Question: In my application I have already a ContextMenu for a View. It provides some options for a image: Download, Share, Delete....
When "Download" is chosen I'd like to show another ContextMenu-like asking for the format ("jpg,png,...") with a style similar to that image. But I really don't know how to open a new dialog with that appearance

Thanks in advance
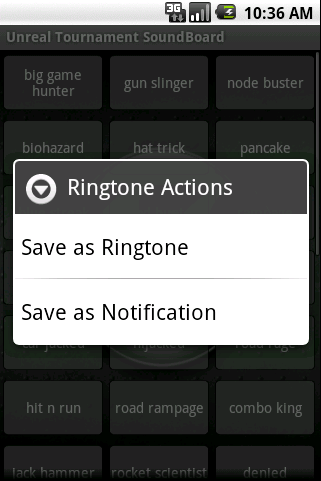
Answer: You should check the <URL> on the official Docs. They describe how to create an 'AlertDialog' with a List, which looks exactly like your screenshot:
<URL>
<URL>